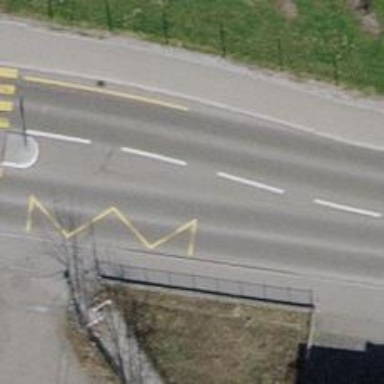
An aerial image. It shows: Public transport stop position.